A spectrogram of one vibration snapshot from a rotating bearing is shown (time on one axis, frequency on the other). Classify the bearing condition as one of: normal, inner_race, outer_race, ball.
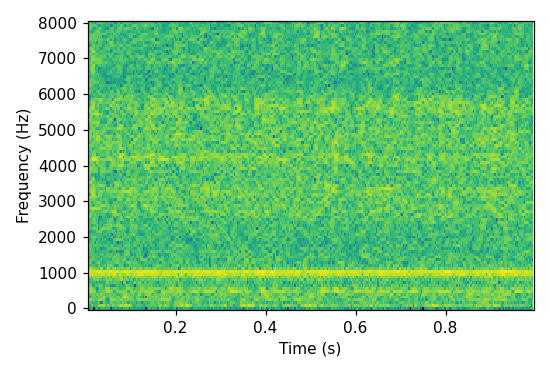
Answer: normal